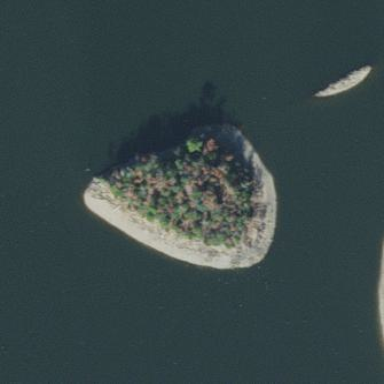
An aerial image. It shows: Islet covered with forest.